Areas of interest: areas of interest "Shopping Mall"
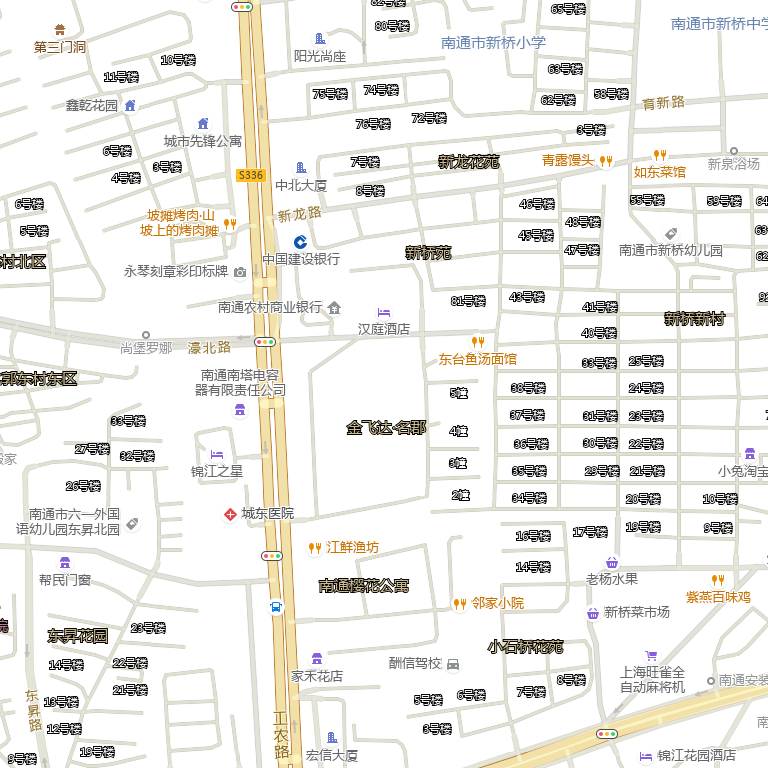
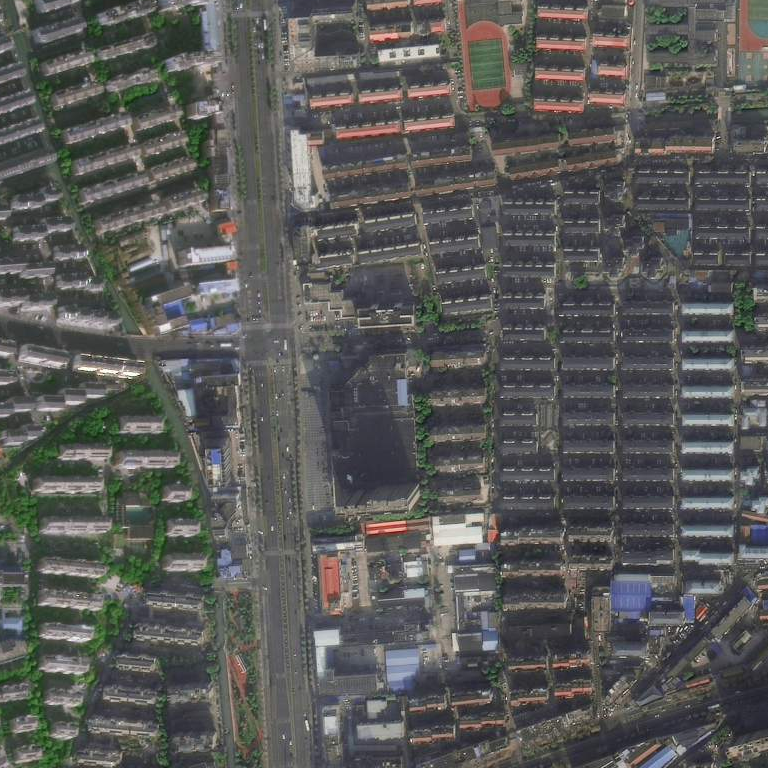